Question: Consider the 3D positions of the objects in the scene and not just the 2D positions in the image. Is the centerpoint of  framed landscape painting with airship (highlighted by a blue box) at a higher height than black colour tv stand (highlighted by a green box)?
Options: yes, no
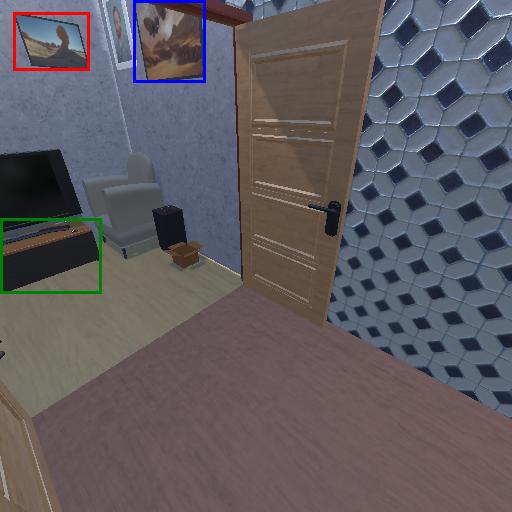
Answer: yes